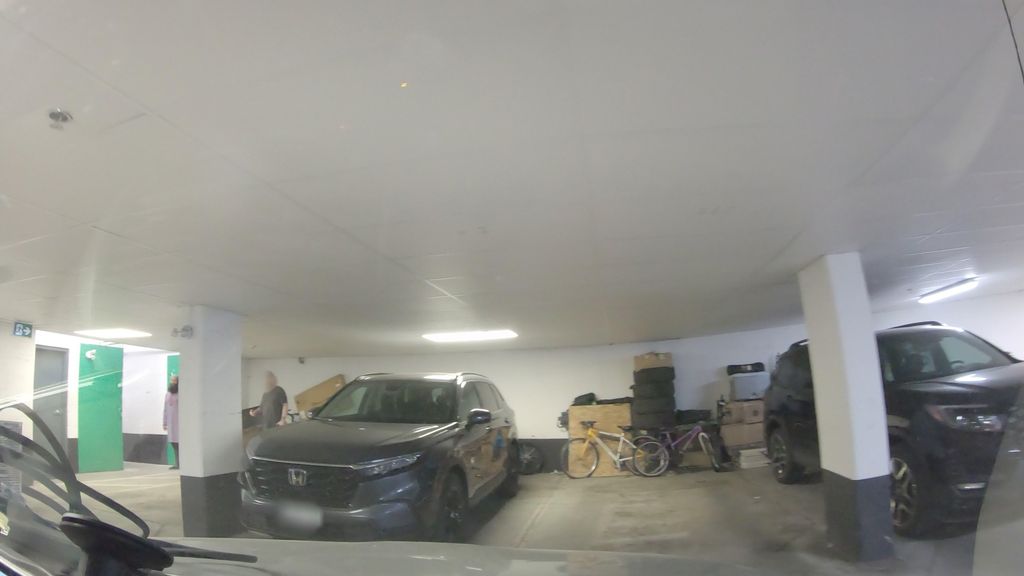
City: toronto